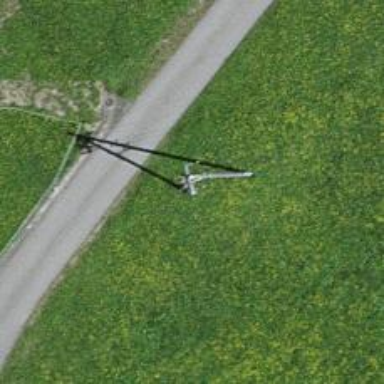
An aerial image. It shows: Minor power line.